Question:
I read a lot examples and most of them have old style (even they are written current year). Please help understand where my code is wrong? It is built but I can't get a value 123456.
'''
import UIKit
import Firebase
class ViewController: UIViewController {
@IBOutlet weak var val_txt: UITextField!
let ref = FIRDatabase.database().reference()
var barcode = 0
override func viewDidLoad() {
super.viewDidLoad()
FIRAuth.auth()?.signIn(withEmail: "*****@gmail.com", password: "*****", completion: {(user,error) in print("Avtorizatsiia Ok!!!")})
}
@IBAction func getData_btn(_ sender: Any) {
ref.child("goods").child("1").observe(FIRDataEventType.value, with: {(snapshot) in
let postDict = snapshot.value as? [String:AnyObject] ?? [:]
print(postDict["barcode"] as? Int)
})
print(barcode)
}
'''
I've change code in order to understand Does print execute and I found that it doesn't
'''
print("Method started")
ref.child("goods").child("1").observe(FIRDataEventType.value, with:{(snapshot) in
let postDict = snapshot.value as? [String:AnyObject] ?? [:]
print("Method is executing")
})
print("Method completed")
'''
And I get just two rows of print
'''
"Method started"
"Method completed"
'''
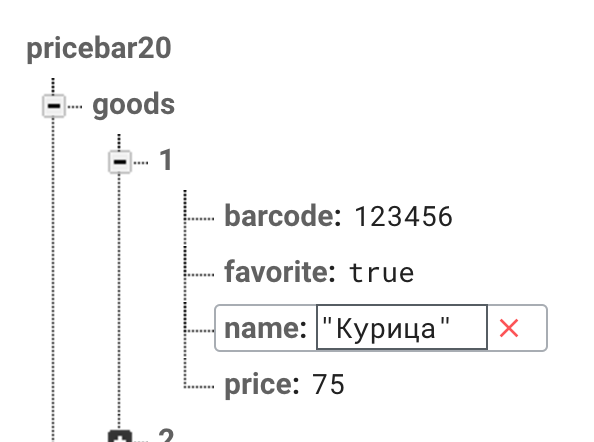
Answer: If you want value only for "1":
'''
var ref: FIRDatabaseReference!
ref = FIRDatabase.database().reference()
ref.child("goods").child("1").observeSingleEvent(of: .value, with: { (snapshot) in
let id = snapshot.childSnapshot(forPath: "barcode")
print(id)
})
'''
but if you want all barcodes:
'''
var ref: FIRDatabaseReference!
ref = FIRDatabase.database().reference()
ref.child("goods").observeSingleEvent(of: .value, with: { (snapshot) in
if let snapshots = snapshot.children.allObjects as? [FIRDataSnapshot] {
for snap in snapshots
{
let barcode = snap.childSnapshot(forPath: "barcode").value! as! String
print(barcode)
}
}
})
'''